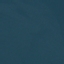
Land use / land cover: SeaLake